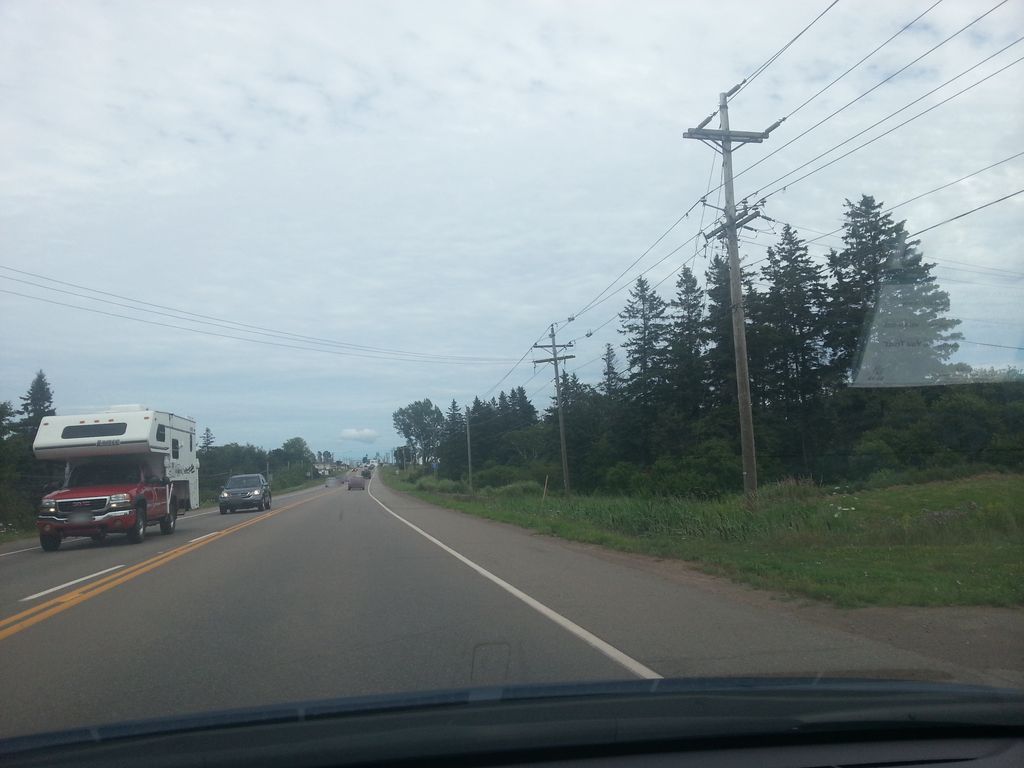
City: charlottetown